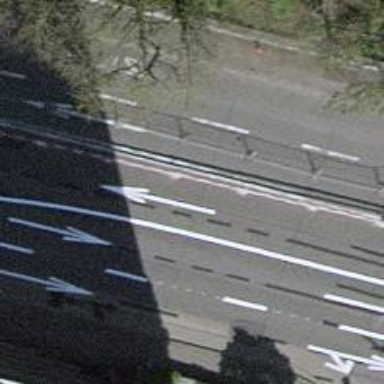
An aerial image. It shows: Asphalt road with lanes dedicated to buses and shared with cyclists on the left side. The road is classified as primary highway.